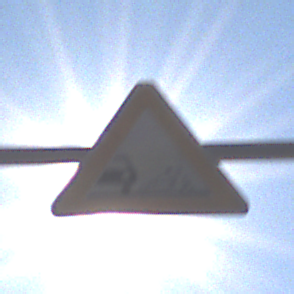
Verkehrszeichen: SplittSchotter
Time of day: MorningAfternoon
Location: Outdoor (Urban)
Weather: Clear
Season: NotSpecified
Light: Natural